Герметичный сосуд состоит из двух одинаковых шаров объемом $V=5~м^{3}$ каждый и тонкой вертикальной трубки (см. рисунок).  Поршень в трубке делит сосуд на две части: в нижней — воздух при постоянной температуре, а в верхней — вода и пар, причем площадь свободной поверхности воды в верхнем шаре $S=3~см^{2}$.
При каких температурах $T_{0}$ воды и пара возможна такая ситуация, что при малых изменениях $\Delta T_{0}$ этой температуры поршень смещается в одну и ту же сторону от положения равновесия независимо от знака $\Delta T_{0}$? Если при некоторой температуре $T$ давление насыщенного пара $p$, то их малые изменения связаны уравнением Клаузиса $\Delta{p}=\frac{\Delta T \mu \lambda p}{R T^{2}}$, где молярная масса $\mu=18~г/моль$, удельная теплота парообразования $\lambda=2.3 \cdot 10^{6}~Дж/кг$, универсальная газовая постоянная $R=8.31~Дж/(моль \cdot К)$.
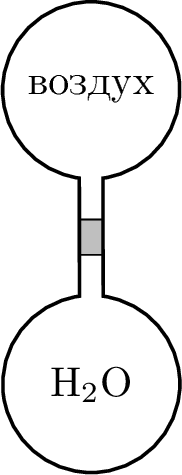
Решение: Пусть $m_{в}$ — масса воды. Смещение поршня при изменении температуры $T$ воды и пара обусловлено изменением давления на поршень: $\mathrm d p_{эф}=\frac{\mathrm d m_{в} g}{S}+\mathrm d p$, где $\mathrm d p=\frac{\mathrm d T \mu \lambda p}{R T^{2}}$ по условию, а $\mathrm d m_{в}$ найдем из изменения массы в уравнении Менделеева-Клапейрона:$$\mathrm d m_{в}=-\mathrm d\left(\frac{\mu V p}{R T}\right)=-\frac{\mu V}{R} \cdot \frac{T ~\mathrm d p-p~\mathrm d T}{T^{2}}=\left(\frac{\mu p V}{R T^{2}}-\frac{\mu^{2} \lambda p V}{R^{2} T^{3}}\right)~ \mathrm d T.$$Смещение поршня в одну сторону возможно при$$\frac{\mathrm d p_{эф}}{\mathrm d T}=\frac{\mu p}{R T_{0}^{2}}\left(\lambda+\frac{g V}{S}-\frac{\mu \lambda g V}{R S T_{0}}\right)=0, \text { откуда } T_{0}=\frac{\mu \lambda g V}{R(\lambda S+g V)}.$$Можно убедиться, что при этом $\frac{\mathrm d^{2} p_{эф}}{\mathrm d T^{2}}+0$, что требуется для смещения в одну сторону. Таким образом, искомая температура$$T_{0}=\frac{\mu \lambda g V}{R(\lambda S+g V)}=330~К=57~{}^{\circ} \mathrm{C} .$$
Ответ: $$T_{0}=\frac{\mu \lambda g V}{R(\lambda S+g V)}=57~{}^{\circ} \mathrm{C} .$$
Темы:
T, Термодинамика, Всероссийские, Давление, Насыщенный пар